Question: Is there a script I can use to find all columns in all tables in a SQL catalog that does not have the collation '<database default>' ?
I have taken over a legacy system and have different collations in the some tables and I would like to find all instances in one hit rather than going through manually.
However I don't want to change the collation programmatically as I would like to review each table one by one.

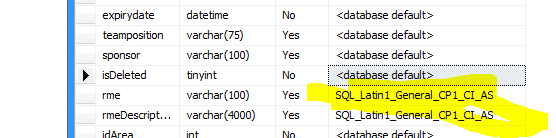
Answer: Try this script here:
'''
DECLARE @DatabaseCollation VARCHAR(100)
SELECT
@DatabaseCollation = collation_name
FROM
sys.databases
WHERE
database_id = DB_ID()
SELECT
@DatabaseCollation 'Default database collation'
SELECT
t.Name 'Table Name',
c.name 'Col Name',
ty.name 'Type Name',
c.max_length,
c.collation_name,
c.is_nullable
FROM
sys.columns c
INNER JOIN
sys.tables t ON c.object_id = t.object_id
INNER JOIN
sys.types ty ON c.system_type_id = ty.system_type_id
WHERE
t.is_ms_shipped = 0
AND
c.collation_name <> @DatabaseCollation
'''
It checks for the database default collation and then finds any columns that don't comply with that.